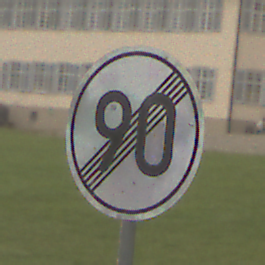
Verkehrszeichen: EndeGeschwindigkeit90
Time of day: MorningAfternoon
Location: Outdoor (Suburban)
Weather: Overcast
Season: NotSpecified
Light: Natural